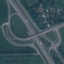
Label: Highway